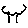
Label: tree